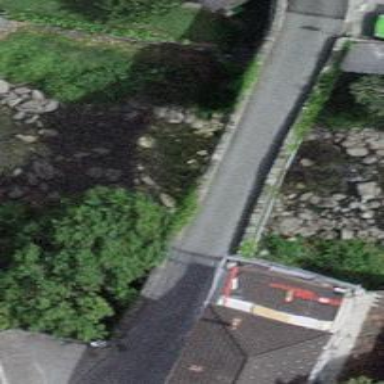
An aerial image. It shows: Residential road with arch bridge.